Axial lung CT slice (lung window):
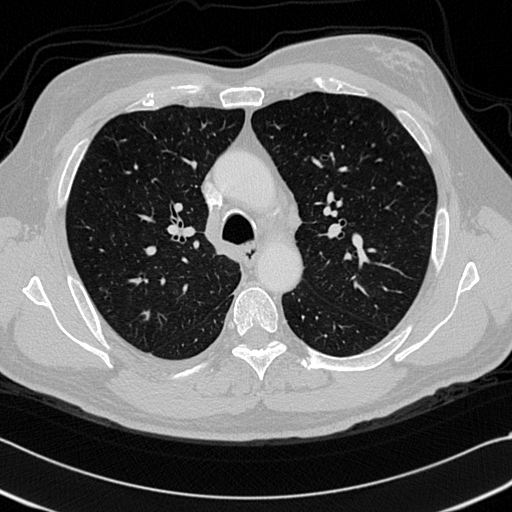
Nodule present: no